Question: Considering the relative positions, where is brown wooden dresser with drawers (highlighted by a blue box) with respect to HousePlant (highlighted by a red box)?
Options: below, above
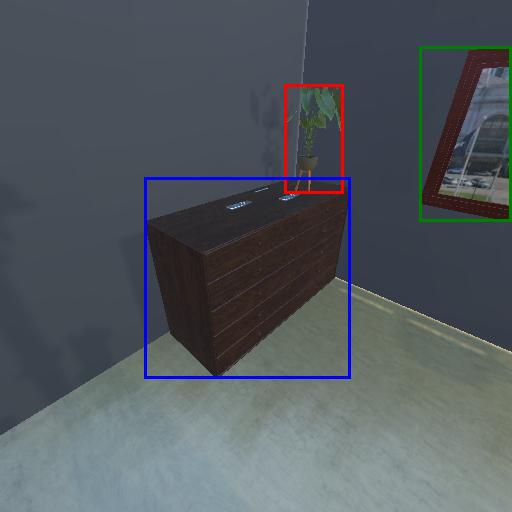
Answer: below